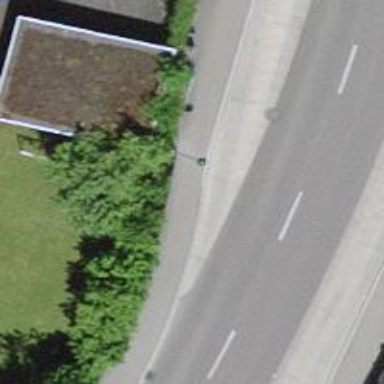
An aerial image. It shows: Platform for public transport. The platform is located by the road.